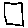
Label: square